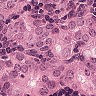
Metastatic tissue present: yes